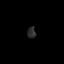
Tissue: skin
Cell type: Epithelial cells
Senescence score: 0.2409
Nuclear area (px): 90
Mean DAPI intensity: 44.767